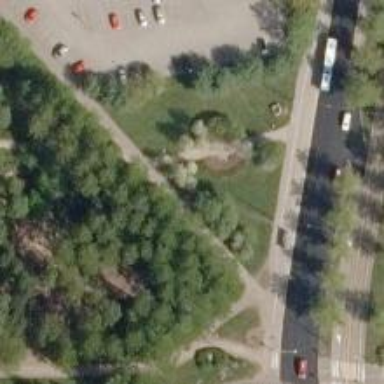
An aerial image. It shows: Path.